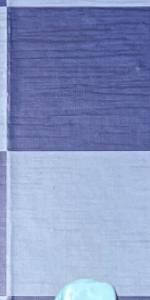
Label: Empty